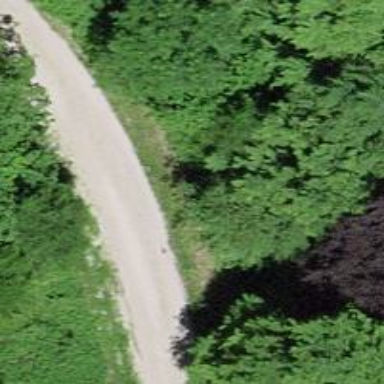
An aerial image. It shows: Gravel track.